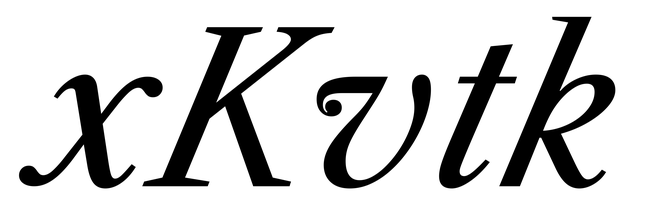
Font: LibreCaslonText-Italic_Italic